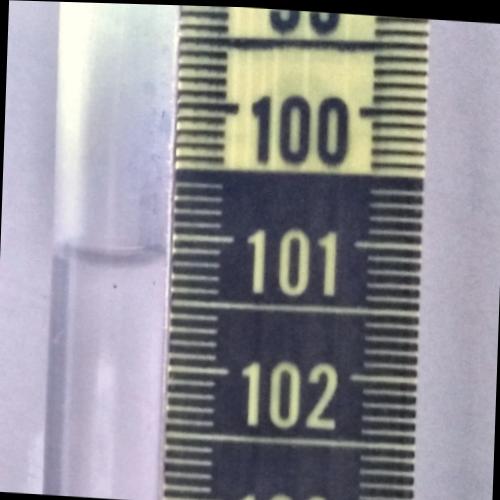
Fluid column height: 101.2 cm